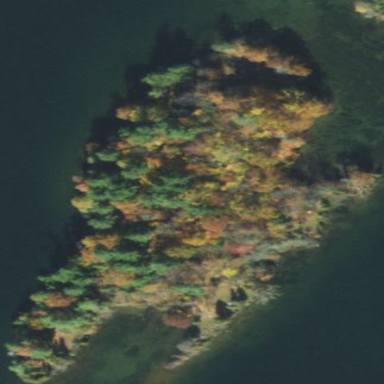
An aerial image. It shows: Picturesque picnic site on charming islet.